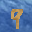
Label: 9